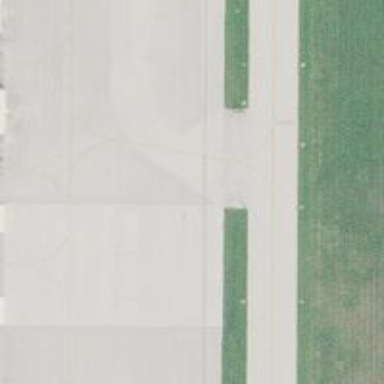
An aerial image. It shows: View of taxiway at the airport.